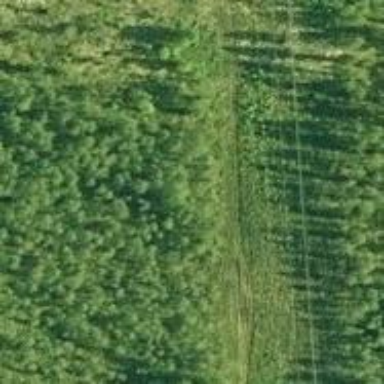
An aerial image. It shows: Path.